Question: I've written a small module in Beginning Student Language. When I click Run, some expressions in the Definitions window are highlighted in reverse video (red text on a black background). I can't figure out which expressions are chosen or what the reverse video means.

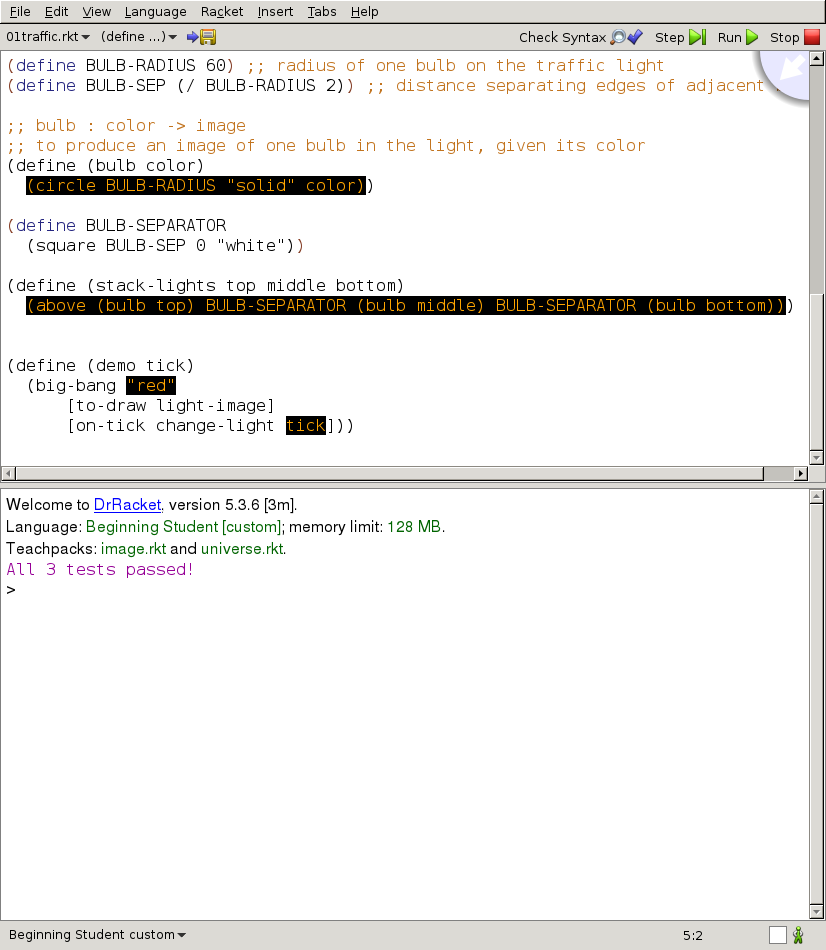
Answer: According to the colour preferences, it indicates code that the tests didn't cover: